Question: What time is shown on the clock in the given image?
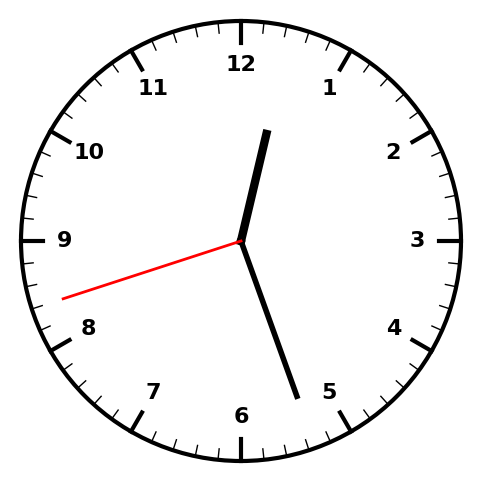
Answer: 12:26:42